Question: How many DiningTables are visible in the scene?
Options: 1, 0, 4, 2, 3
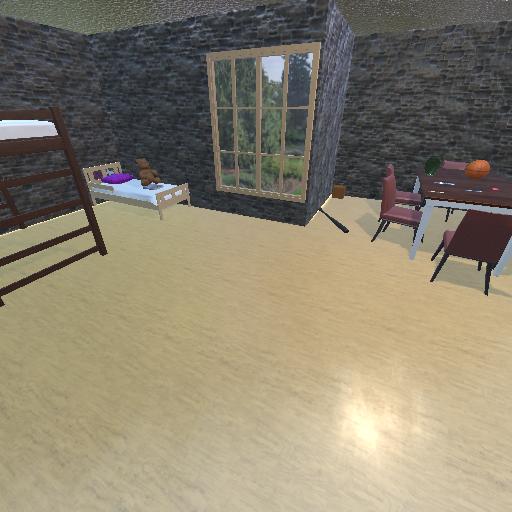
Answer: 1